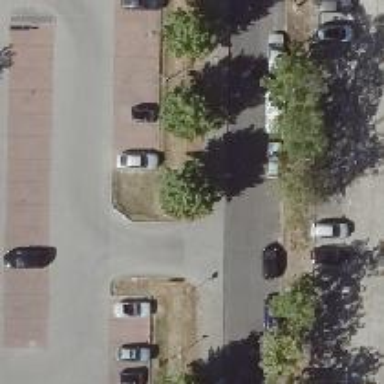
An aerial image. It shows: Residential road with asphalt surface. There is parking lane on the right.